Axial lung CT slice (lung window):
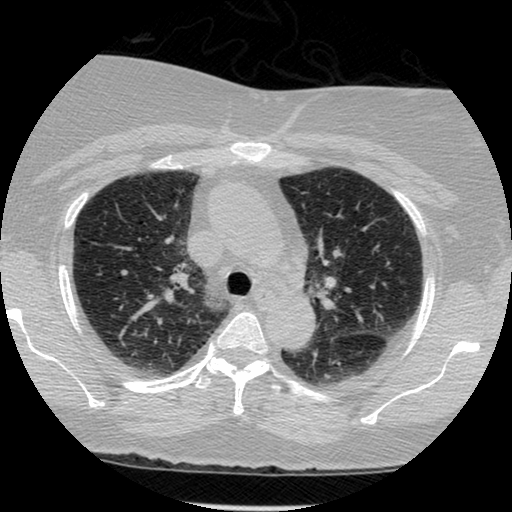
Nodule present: no